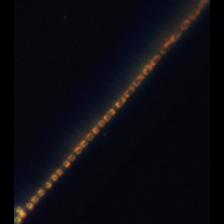
Taxon: Skeletonema
Group: Diatoms